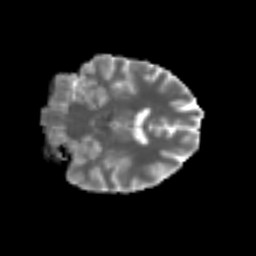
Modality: MD
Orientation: coronal
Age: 48
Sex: female
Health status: ill
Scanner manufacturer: siemens
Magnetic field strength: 3 T
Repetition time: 8.7 s
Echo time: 0.11 s